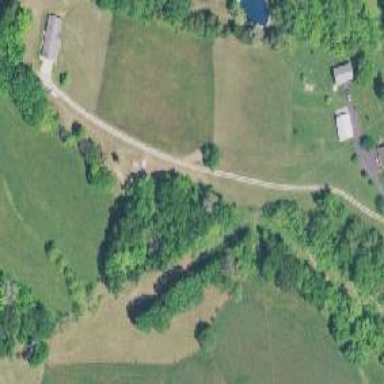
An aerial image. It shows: Driveway leading to service road.